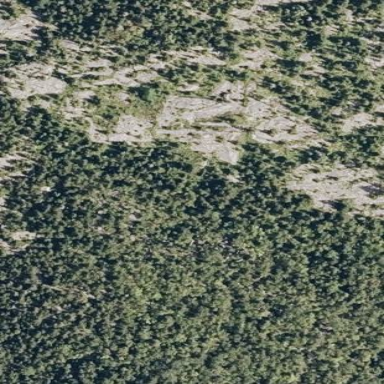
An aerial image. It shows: Landscape of bare rock.